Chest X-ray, PA view. Patient: 81 years old, sex M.
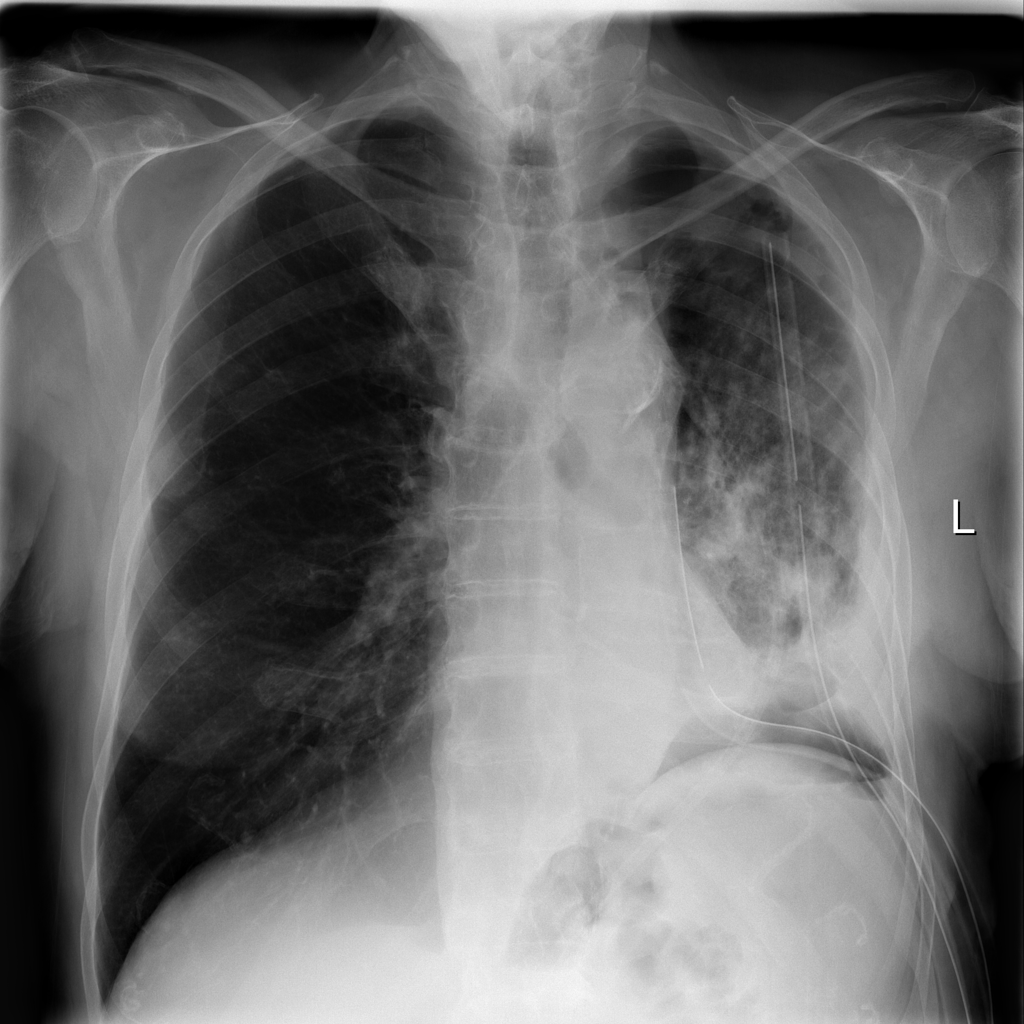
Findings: Pneumothorax